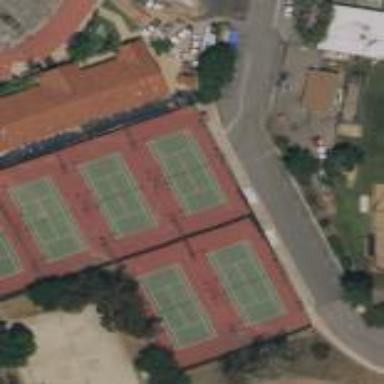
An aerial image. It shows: Chain link fence around tennis court.